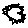
Label: sun